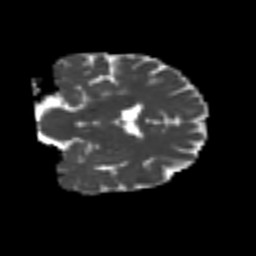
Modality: MD
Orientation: coronal
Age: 63
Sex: female
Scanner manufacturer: siemens
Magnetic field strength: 3 T
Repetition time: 4.987 s
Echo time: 0.0792 s